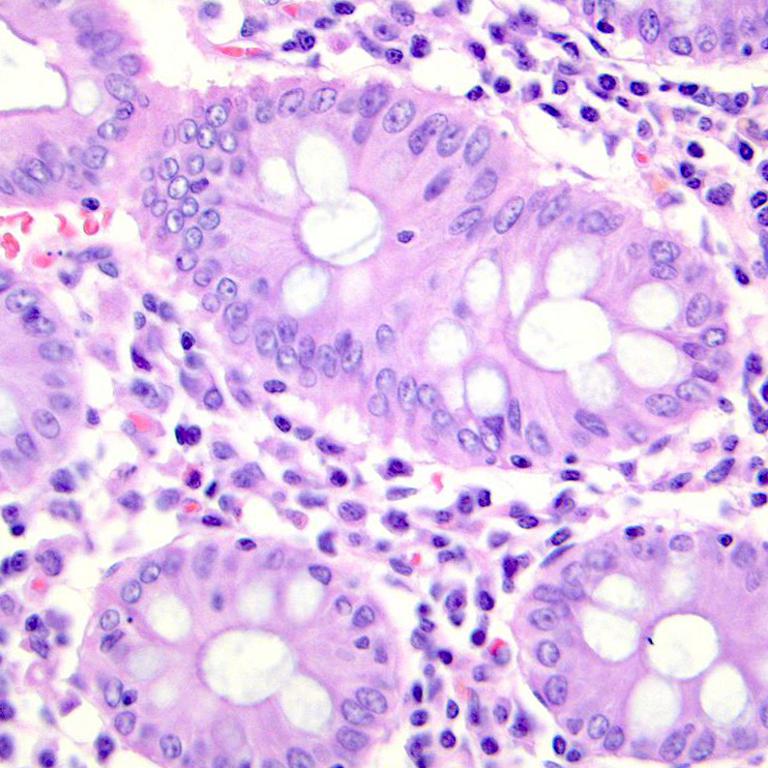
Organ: colon
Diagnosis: benign